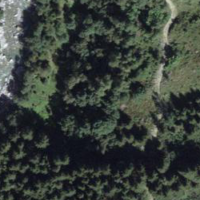
EUNIS habitat code: 41
Species observed at this site:
Aquila chrysaetos